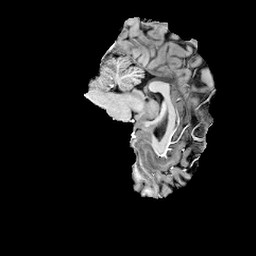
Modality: T1w
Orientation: sagittal
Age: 42
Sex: female
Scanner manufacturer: siemens
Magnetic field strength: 6.98 T
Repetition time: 6 s
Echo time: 0.00302 s